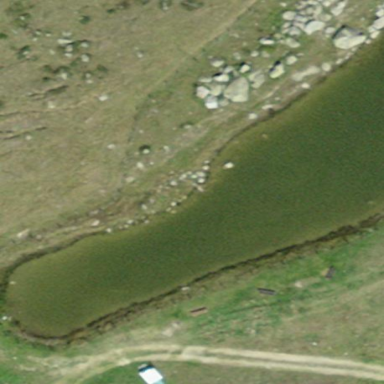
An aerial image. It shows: Peaceful pond surrounded by nature.